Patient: sex M, age 72
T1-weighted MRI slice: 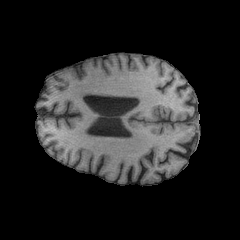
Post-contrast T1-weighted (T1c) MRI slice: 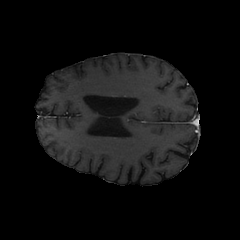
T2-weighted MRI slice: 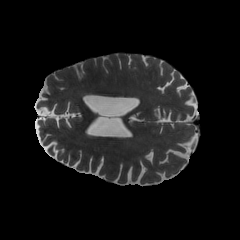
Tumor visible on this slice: no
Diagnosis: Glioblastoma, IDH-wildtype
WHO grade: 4